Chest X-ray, AP view. Patient: 45 years old, sex F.
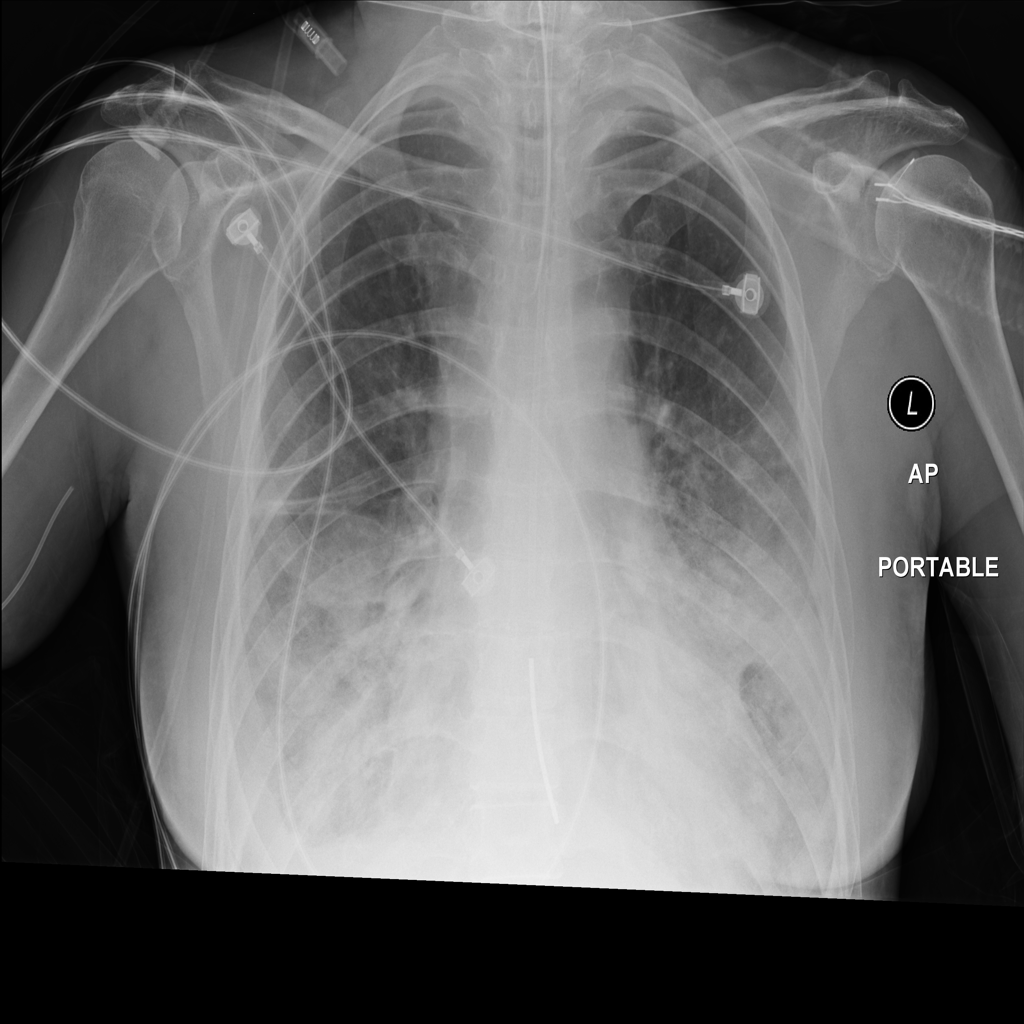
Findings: No Finding